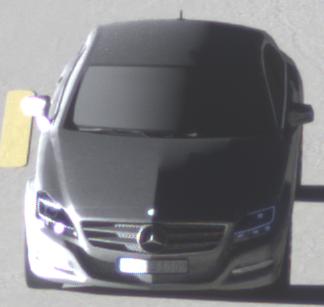
Make: Mercedes-Benz
Model: CLS Coupé 350
Detailed model: CLS-Class (218) Coupé
Model produced from: 2011/01
Model produced until: 2014/07
Doors: 4
Color: gray
Road condition: dry road
Daytime: sunrise or sunset
Contrast: high contrast